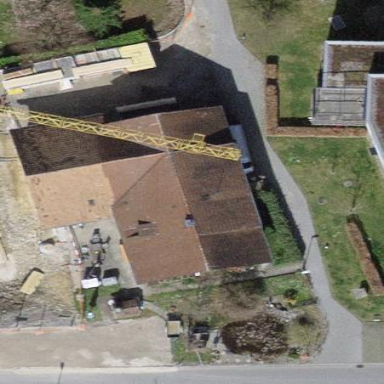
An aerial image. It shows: Building with flat roof.